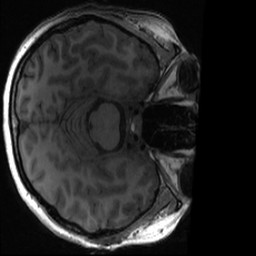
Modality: T1w
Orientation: axial
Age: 44
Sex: female